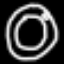
Label: donut